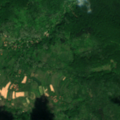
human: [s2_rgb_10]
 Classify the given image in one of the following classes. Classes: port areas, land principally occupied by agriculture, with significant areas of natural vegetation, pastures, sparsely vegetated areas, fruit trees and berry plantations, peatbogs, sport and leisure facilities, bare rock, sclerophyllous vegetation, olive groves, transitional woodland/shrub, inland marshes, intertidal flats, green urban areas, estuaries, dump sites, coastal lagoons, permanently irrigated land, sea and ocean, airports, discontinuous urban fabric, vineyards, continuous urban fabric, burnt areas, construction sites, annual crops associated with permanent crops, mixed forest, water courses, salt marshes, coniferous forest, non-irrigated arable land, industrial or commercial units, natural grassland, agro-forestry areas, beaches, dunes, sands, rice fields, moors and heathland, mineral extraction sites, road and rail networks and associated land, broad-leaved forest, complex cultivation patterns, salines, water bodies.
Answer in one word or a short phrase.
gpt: complex cultivation patterns, land principally occupied by agriculture, with significant areas of natural vegetation, broad-leaved forest